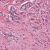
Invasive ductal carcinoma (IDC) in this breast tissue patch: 1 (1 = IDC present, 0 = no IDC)